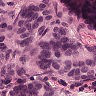
Metastatic tissue present: yes